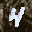
Label: 4